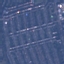
Land use / land cover class: Residential